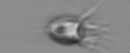
Label: Balanion